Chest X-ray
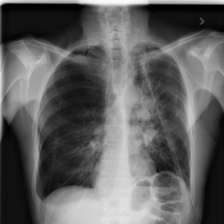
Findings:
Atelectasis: negative
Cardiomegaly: negative
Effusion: positive
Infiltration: negative
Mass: positive
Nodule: negative
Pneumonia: negative
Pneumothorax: positive
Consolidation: negative
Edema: negative
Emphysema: positive
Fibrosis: negative
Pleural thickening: negative
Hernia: negative